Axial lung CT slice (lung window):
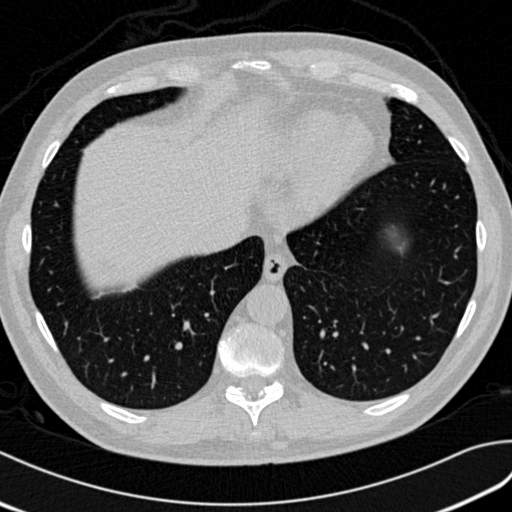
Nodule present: no